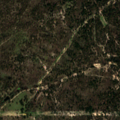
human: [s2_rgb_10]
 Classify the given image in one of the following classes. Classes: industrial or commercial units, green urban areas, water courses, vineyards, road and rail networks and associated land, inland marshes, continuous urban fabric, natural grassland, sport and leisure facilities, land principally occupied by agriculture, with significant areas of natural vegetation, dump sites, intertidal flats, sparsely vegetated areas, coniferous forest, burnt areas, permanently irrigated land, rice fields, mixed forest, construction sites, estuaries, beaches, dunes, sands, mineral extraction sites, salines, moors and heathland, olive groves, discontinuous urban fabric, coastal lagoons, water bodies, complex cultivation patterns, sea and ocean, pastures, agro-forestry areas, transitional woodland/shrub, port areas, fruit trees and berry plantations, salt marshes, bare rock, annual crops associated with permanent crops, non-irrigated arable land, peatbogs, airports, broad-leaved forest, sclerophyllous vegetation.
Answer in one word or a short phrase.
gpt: pastures, broad-leaved forest, mixed forest